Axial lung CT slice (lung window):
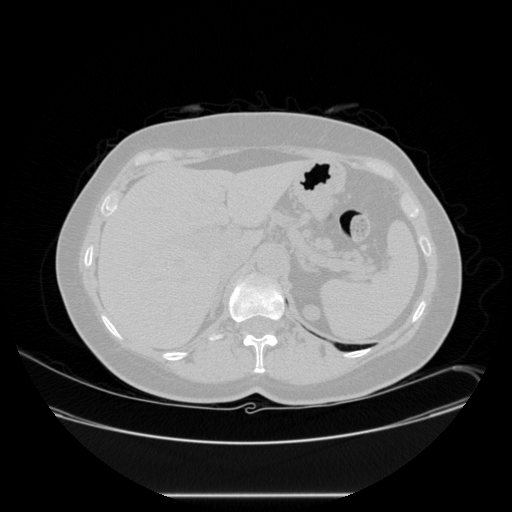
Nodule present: no